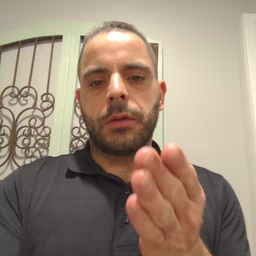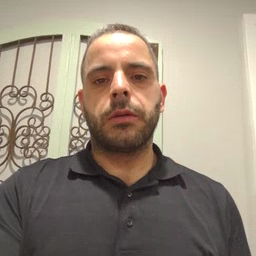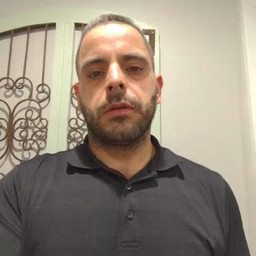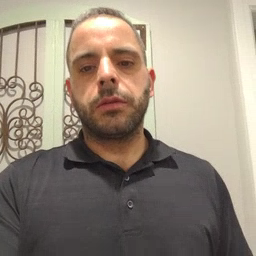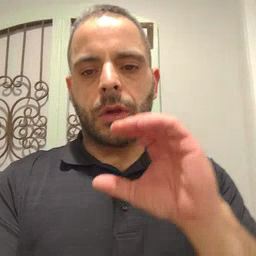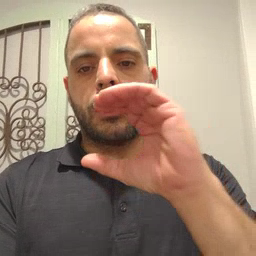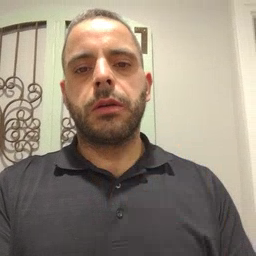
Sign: chocolate